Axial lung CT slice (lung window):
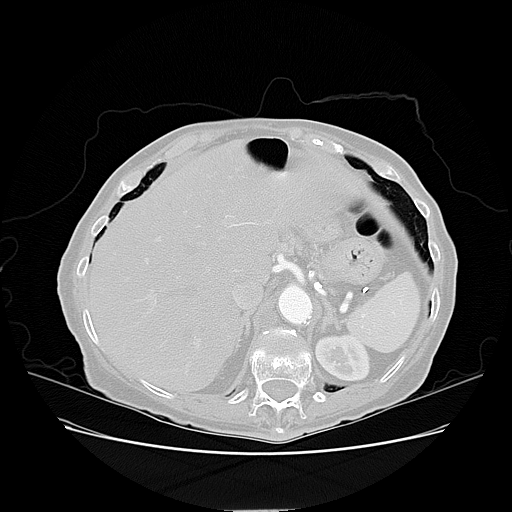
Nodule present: no